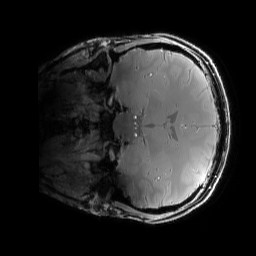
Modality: PDw
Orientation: coronal
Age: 28
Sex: female
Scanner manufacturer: siemens
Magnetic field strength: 6.98 T
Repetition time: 1.78 s
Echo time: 0.00386 s